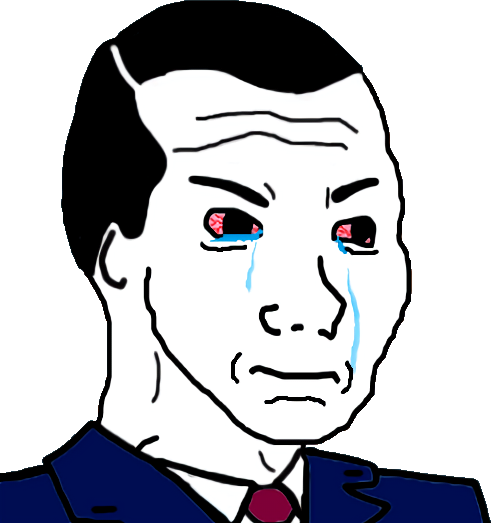
Label: 5_Crying_Wojak